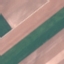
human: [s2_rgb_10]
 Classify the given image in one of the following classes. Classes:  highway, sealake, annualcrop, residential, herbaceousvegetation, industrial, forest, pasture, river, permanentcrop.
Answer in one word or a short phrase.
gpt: AnnualCrop